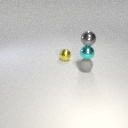
small yellow metal sphere behind small gray rubber sphere